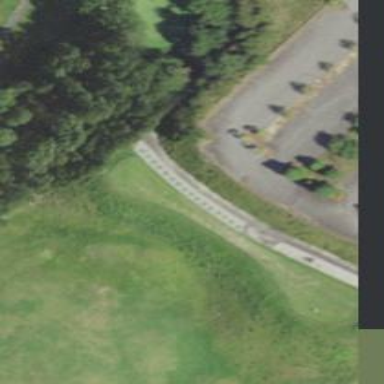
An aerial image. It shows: Golf cartpath that is also road path.